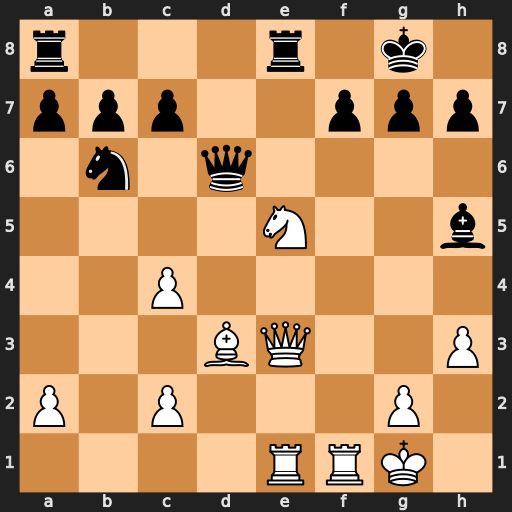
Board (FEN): r3r1k1/ppp2ppp/1n1q4/4N2b/2P5/3BQ2P/P1P3P1/4RRK1
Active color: w
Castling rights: -
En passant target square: -
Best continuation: c5 Nd5 cxd6 Nxe3 Rxe3